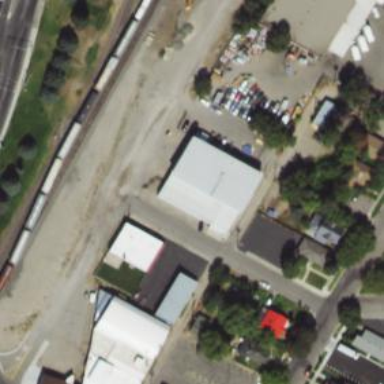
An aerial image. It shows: Commercial building.